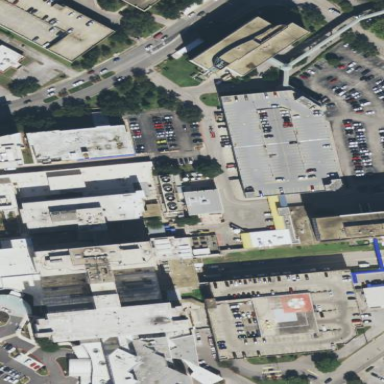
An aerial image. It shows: Healthcare facility identified as hospital.